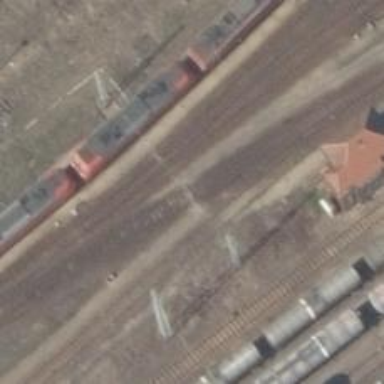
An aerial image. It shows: Railway yard in service.